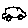
Label: car